Question: I have made a wpf application for implementing the MVVM architecture. I can see the forma but the data is not loaded in the form please help is needed. I am using Visual studio 2012.
Below is the code:
Model:- User.cs
'''
using System;
using System.Collections.Generic;
using System.Linq;
using System.Text;
using System.ComponentModel;
namespace TestApplication.Model
{
public class User : INotifyPropertyChanged
{
private int userId;
private string firstName;
private string lastName;
private string city;
private string state;
private string country;
public int UserId
{
get
{
return userId;
}
set
{
userId = value;
OnPropertyChanged("UserId");
}
}
public string FirstName
{
get
{
return firstName;
}
set
{
firstName = value;
OnPropertyChanged("FirstName");
}
}
public string LastName
{
get
{
return lastName;
}
set
{
lastName = value;
OnPropertyChanged("LastName");
}
}
public string City
{
get
{
return city;
}
set
{
city = value;
OnPropertyChanged("City");
}
}
public string State
{
get
{
return state;
}
set
{
state = value;
OnPropertyChanged("State");
}
}
public string Country
{
get
{
return country;
}
set
{
country = value;
OnPropertyChanged("Country");
}
}
#region INotifyPropertyChanged Members
public event PropertyChangedEventHandler PropertyChanged;
private void OnPropertyChanged(string propertyName)
{
if (PropertyChanged != null)
{
PropertyChanged(this, new PropertyChangedEventArgs(propertyName));
}
}
#endregion
}
}
'''
View :- MainPage.xml
'''
<Window x:Class="TestApplication.View.MainPage"
xmlns="http://schemas.microsoft.com/winfx/2006/xaml/presentation"
xmlns:x="http://schemas.microsoft.com/winfx/2006/xaml"
Title="TestApplication" Height="485" Width="525">
<Grid Margin="0,0,0,20">
<Grid.RowDefinitions>
<RowDefinition Height="Auto"/>
<RowDefinition Height="*"/>
<RowDefinition Height="Auto"/>
</Grid.RowDefinitions>
<ListView Name="UserGrid" Grid.Row="1" Margin="4,178,12,13" ItemsSource="{Binding Users}" >
<ListView.View>
<GridView x:Name="grdTest">
<GridViewColumn Header="UserId" DisplayMemberBinding="{Binding UserId}" Width="50"/>
<GridViewColumn Header="First Name" DisplayMemberBinding="{Binding FirstName}" Width="80" />
<GridViewColumn Header="Last Name" DisplayMemberBinding="{Binding LastName}" Width="100" />
<GridViewColumn Header="City" DisplayMemberBinding="{Binding City}" Width="80" />
<GridViewColumn Header="State" DisplayMemberBinding="{Binding State}" Width="80" />
<GridViewColumn Header="Country" DisplayMemberBinding="{Binding Country}" Width="100" />
</GridView>
</ListView.View>
</ListView>
<TextBox Grid.Row="1" Height="23" HorizontalAlignment="Left" Margin="80,7,0,0" Name="txtUserId" VerticalAlignment="Top" Width="178" Text="{Binding ElementName=UserGrid,Path=SelectedItem.UserId}" />
<TextBox Grid.Row="1" Height="23" HorizontalAlignment="Left" Margin="80,35,0,0" Name="txtFirstName" VerticalAlignment="Top" Width="178" Text="{Binding ElementName=UserGrid,Path=SelectedItem.FirstName}" />
<TextBox Grid.Row="1" Height="23" HorizontalAlignment="Left" Margin="80,62,0,0" Name="txtLastName" VerticalAlignment="Top" Width="178" Text="{Binding ElementName=UserGrid,Path=SelectedItem.LastName}" />
<Label Content="UserId" Grid.Row="1" HorizontalAlignment="Left" Margin="12,12,0,274" Name="label1" />
<Label Content="Last Name" Grid.Row="1" Height="28" HorizontalAlignment="Left" Margin="12,60,0,0" Name="label2" VerticalAlignment="Top" />
<Label Content="First Name" Grid.Row="1" Height="28" HorizontalAlignment="Left" Margin="12,35,0,0" Name="label3" VerticalAlignment="Top" />
<Button Content="Update" Grid.Row="1" Height="23" HorizontalAlignment="Left" Margin="310,40,0,0" Name="btnUpdate"
VerticalAlignment="Top" Width="141"
Command="{Binding Path=UpdateCommad}" />
<TextBox Grid.Row="1" Height="23" HorizontalAlignment="Left" Margin="80,143,0,0" x:Name="txtCity" VerticalAlignment="Top" Width="178" Text="{Binding SelectedItem.City, ElementName=UserGrid}" />
<Label Content="Country" Grid.Row="1" Height="28" HorizontalAlignment="Left" Margin="12,141,0,0" x:Name="label2_Copy" VerticalAlignment="Top" />
<TextBox Grid.Row="1" Height="23" HorizontalAlignment="Left" Margin="80,88,0,0" x:Name="txtCountry" VerticalAlignment="Top" Width="178" Text="{Binding SelectedItem.Country, ElementName=UserGrid}" />
<Label Content="City" Grid.Row="1" Height="28" HorizontalAlignment="Left" Margin="12,86,0,0" x:Name="label2_Copy1" VerticalAlignment="Top" />
<TextBox Grid.Row="1" Height="23" HorizontalAlignment="Left" Margin="80,115,0,0" x:Name="txtSTate" VerticalAlignment="Top" Width="178" Text="{Binding SelectedItem.State, ElementName=UserGrid}" />
<Label Content="State" Grid.Row="1" Height="28" HorizontalAlignment="Left" Margin="12,113,0,0" x:Name="label2_Copy2" VerticalAlignment="Top" />
</Grid>
</Window>
'''
View Model : UserViewMOdel.cs
'''
using System;
using System.Collections.Generic;
using System.Linq;
using System.Text;
using System.ComponentModel;
using TestApplication.Model;
using System.Windows.Input;
namespace TestApplication.ViewModel
{
class UserViewModel
{
private IList<User> _UsersList;
public UserViewModel()
{
_UsersList = new List<User>
{
new User{UserId = 1,FirstName="Raj",LastName="Beniwal",City="Delhi",State="DEL",Country="INDIA"},
new User{UserId=2,FirstName="Mark",LastName="henry",City="New York", State="NY", Country="USA"},
new User{UserId=3,FirstName="Mahesh",LastName="Chand",City="Philadelphia", State="PHL", Country="USA"},
new User{UserId=4,FirstName="Vikash",LastName="Nanda",City="Noida", State="UP", Country="INDIA"},
new User{UserId=5,FirstName="Harsh",LastName="Kumar",City="Ghaziabad", State="UP", Country="INDIA"},
new User{UserId=6,FirstName="Reetesh",LastName="Tomar",City="Mumbai", State="MP", Country="INDIA"},
new User{UserId=7,FirstName="Deven",LastName="Verma",City="Palwal", State="HP", Country="INDIA"},
new User{UserId=8,FirstName="Ravi",LastName="Taneja",City="Delhi", State="DEL", Country="INDIA"}
};
}
public IList<User> Users
{
get { return _UsersList; }
set { _UsersList = value; }
}
private ICommand mUpdater;
public ICommand UpdateCommand
{
get
{
if (mUpdater == null)
mUpdater = new Updater();
return mUpdater;
}
set
{
mUpdater = value;
}
}
private class Updater : ICommand
{
#region ICommand Members
public bool CanExecute(object parameter)
{
return true;
}
public event EventHandler CanExecuteChanged;
public void Execute(object parameter)
{
}
#endregion
}
}
}
'''

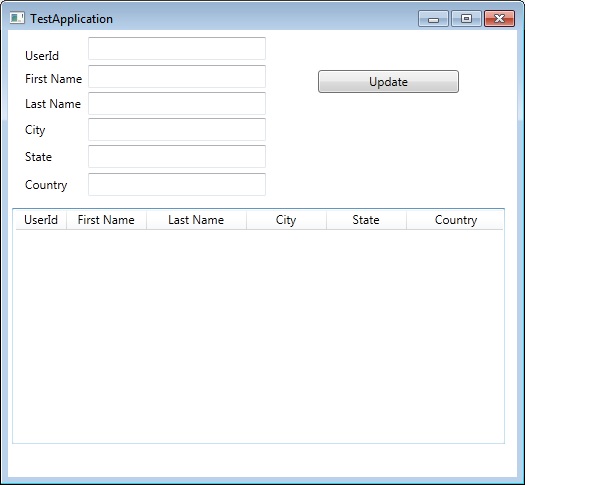
Answer: You need to initialize the DataContext of your View. You can do this in the ctor of your MainPage.
I assume here that the 'UserViewModel' is the ViewModel for your 'MainPage'.
'''
public MainPage() {
InitializeComponents();
this.DataContext = new UserViewModel();
}
'''